Brain MRI, t1w sequence, axial 2D slice.
Patient: age 45, sex F, weight 75 kg, height 1.65 m
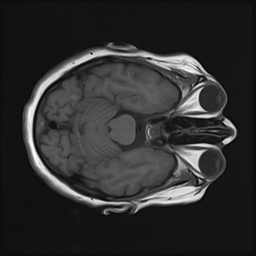